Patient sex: M
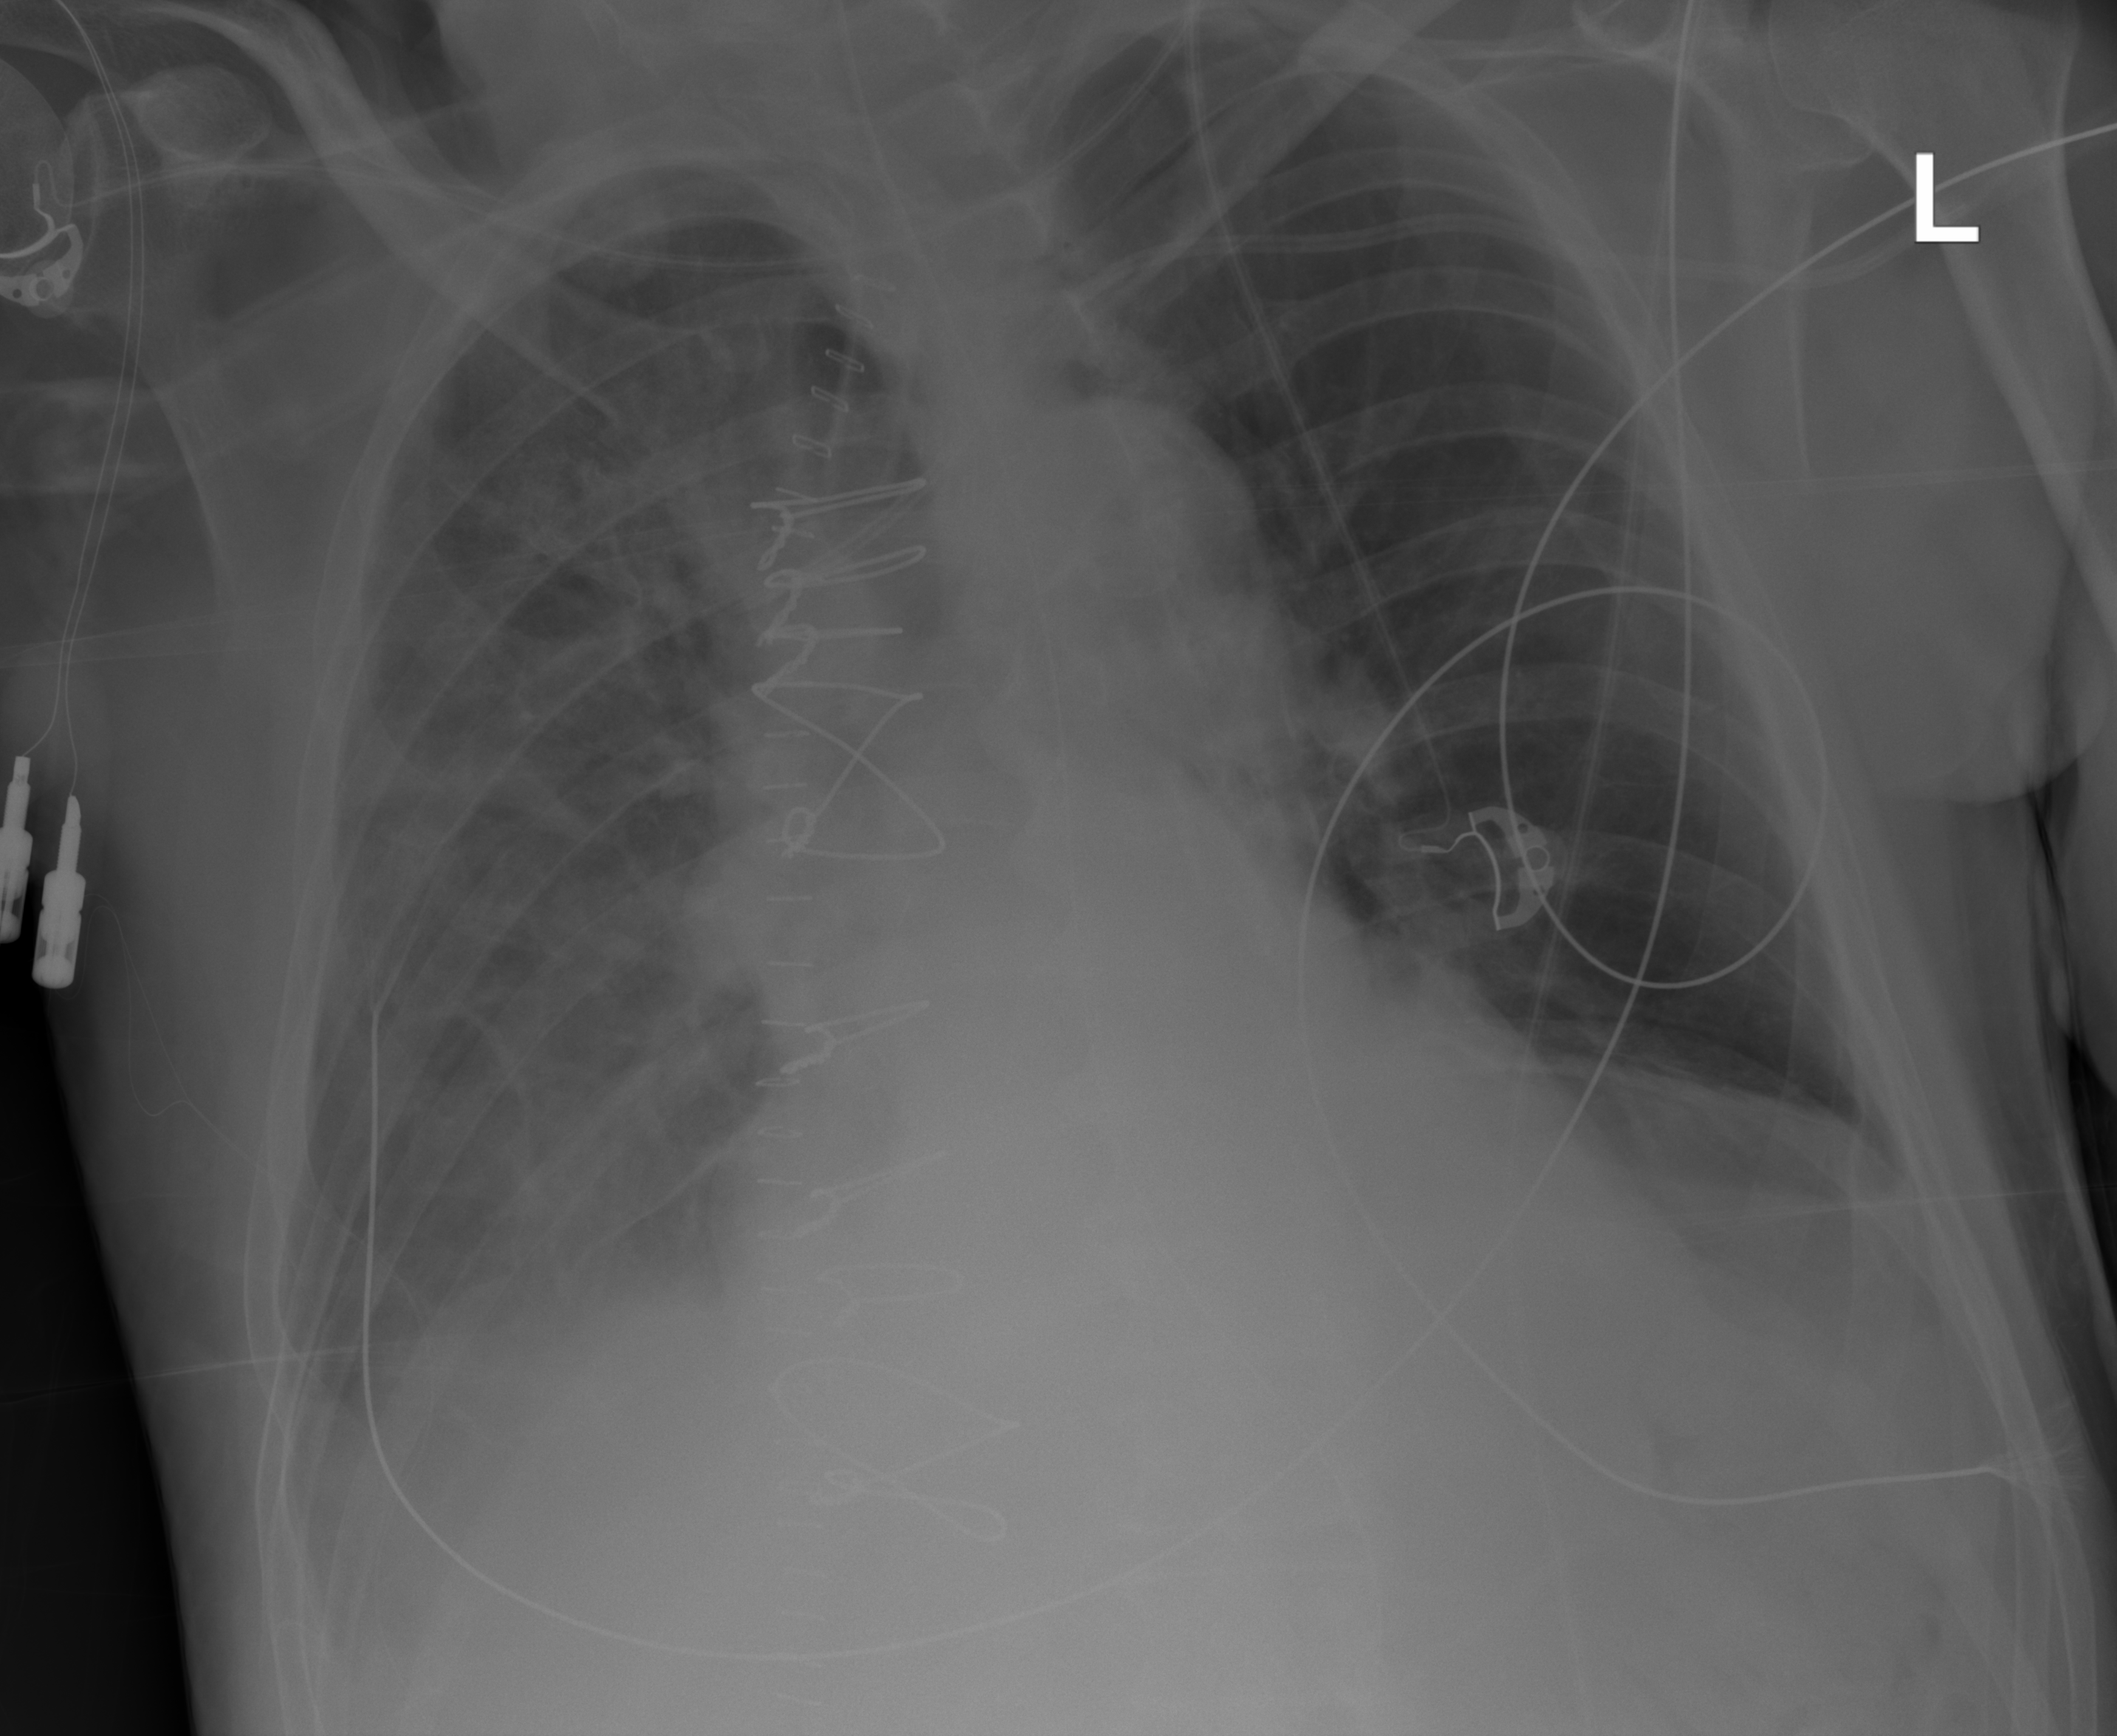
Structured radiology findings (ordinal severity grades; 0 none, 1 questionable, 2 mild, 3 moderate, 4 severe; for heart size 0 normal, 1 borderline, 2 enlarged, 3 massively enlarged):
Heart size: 1
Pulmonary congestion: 1
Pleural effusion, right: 2
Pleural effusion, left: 2
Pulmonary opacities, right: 3
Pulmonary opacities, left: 0
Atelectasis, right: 2
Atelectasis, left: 2